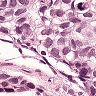
Metastatic tissue present: yes